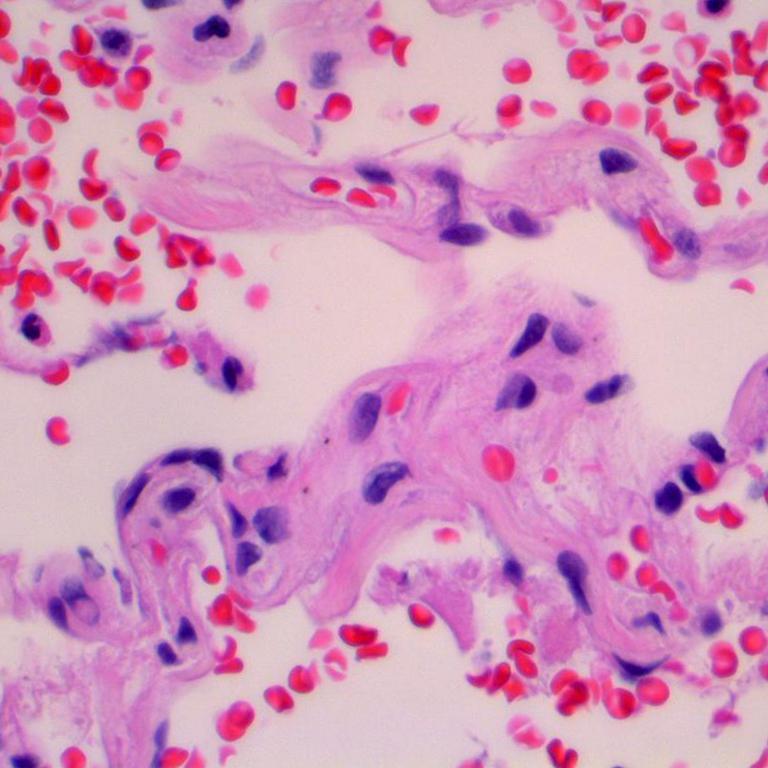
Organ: lung
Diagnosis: benign